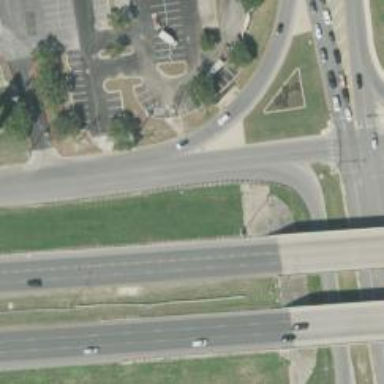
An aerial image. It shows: Secondary road with frontage road.